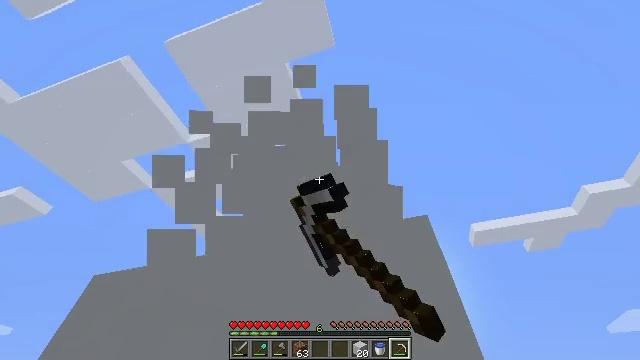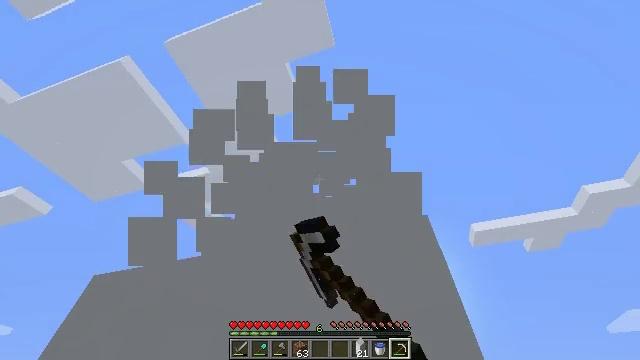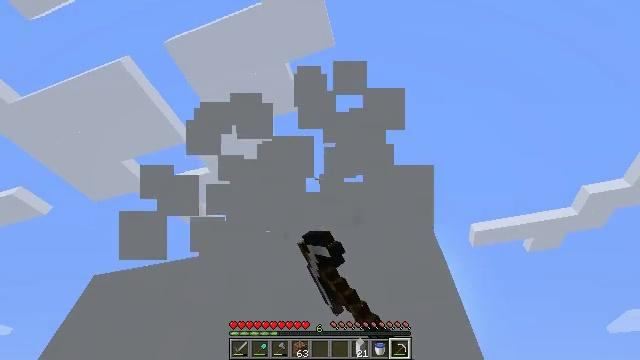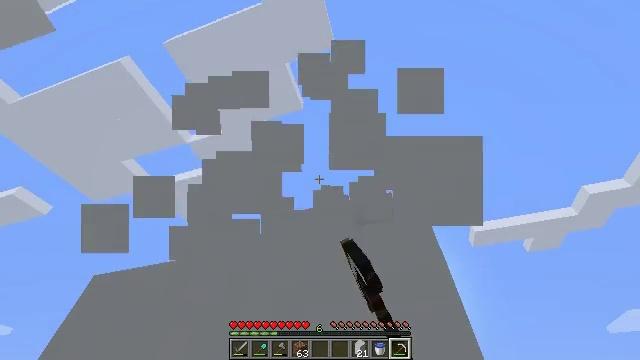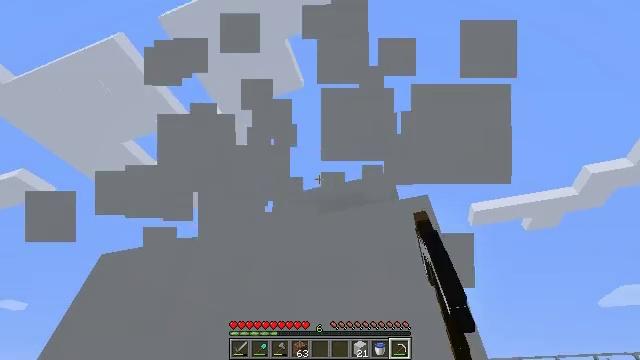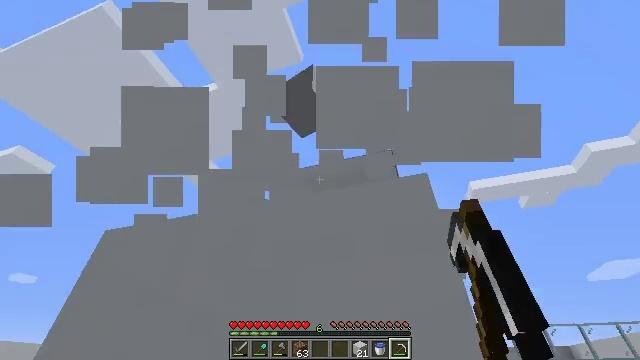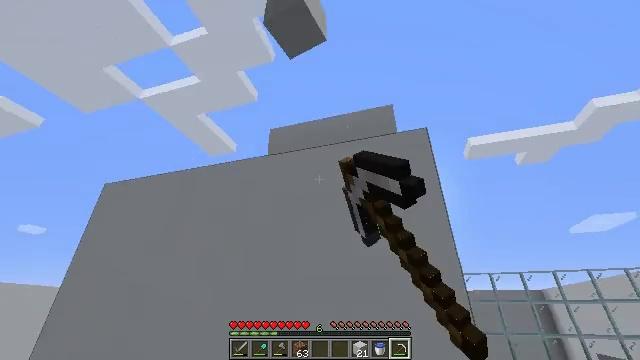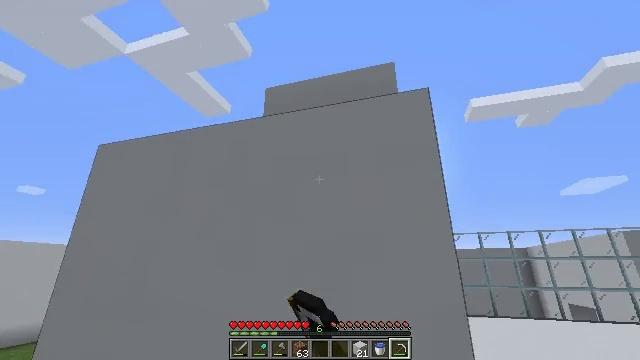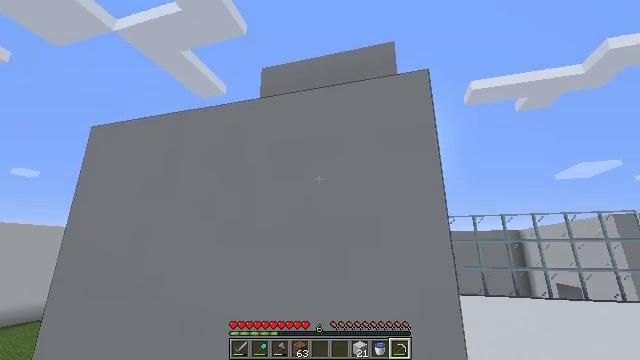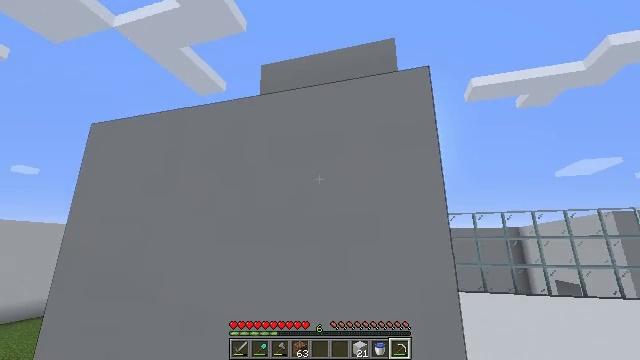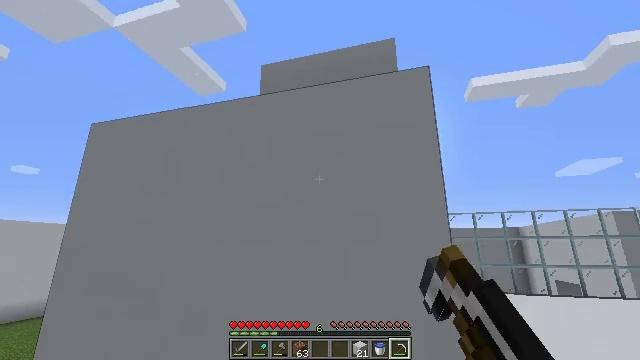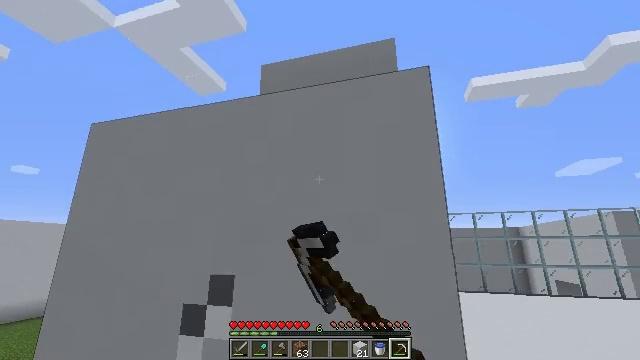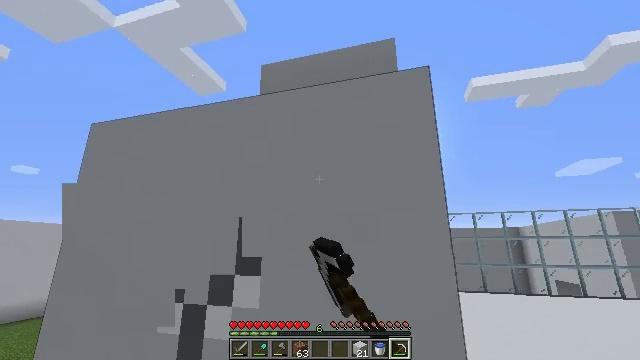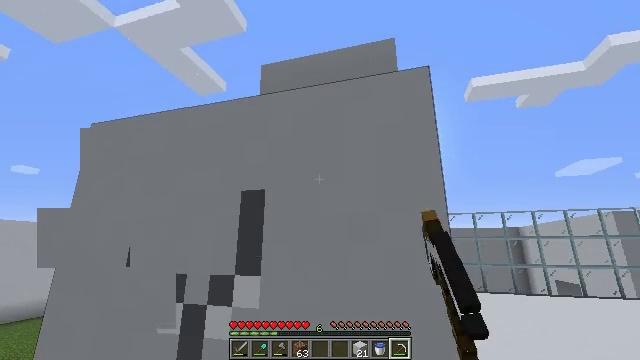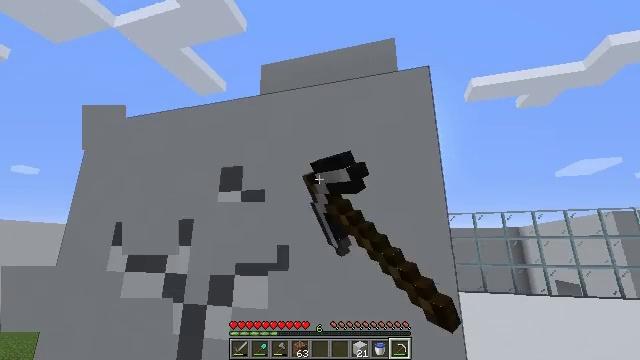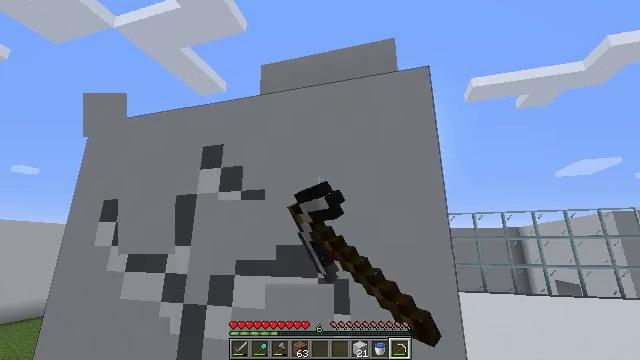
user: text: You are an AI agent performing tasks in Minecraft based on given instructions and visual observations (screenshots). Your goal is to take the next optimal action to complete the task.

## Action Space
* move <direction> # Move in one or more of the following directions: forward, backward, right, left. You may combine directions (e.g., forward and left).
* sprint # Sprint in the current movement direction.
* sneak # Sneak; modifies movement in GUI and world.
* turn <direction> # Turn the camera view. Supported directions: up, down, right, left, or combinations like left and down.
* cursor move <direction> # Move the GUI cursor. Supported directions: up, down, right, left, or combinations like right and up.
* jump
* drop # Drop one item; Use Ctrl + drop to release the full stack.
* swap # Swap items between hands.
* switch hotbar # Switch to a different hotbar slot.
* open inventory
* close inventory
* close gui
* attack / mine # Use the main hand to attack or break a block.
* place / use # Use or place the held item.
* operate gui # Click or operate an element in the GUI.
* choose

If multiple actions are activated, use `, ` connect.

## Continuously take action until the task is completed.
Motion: motion action
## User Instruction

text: Mine the white concrete block.
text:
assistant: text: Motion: attack / mine
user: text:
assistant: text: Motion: attack / mine
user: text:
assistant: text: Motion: attack / mine
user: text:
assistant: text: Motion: turn down, attack / mine
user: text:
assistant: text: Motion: turn down, attack / mine
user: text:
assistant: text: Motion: turn down, attack / mine
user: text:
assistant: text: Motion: turn down, attack / mine
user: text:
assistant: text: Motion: turn down, attack / mine
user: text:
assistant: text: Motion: attack / mine
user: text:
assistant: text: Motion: attack / mine
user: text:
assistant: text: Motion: attack / mine
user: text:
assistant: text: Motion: attack / mine
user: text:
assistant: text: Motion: attack / mine
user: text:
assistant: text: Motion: attack / mine
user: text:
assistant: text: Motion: attack / mine
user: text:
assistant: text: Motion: attack / mine
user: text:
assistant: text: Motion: attack / mine
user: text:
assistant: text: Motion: turn right, attack / mine
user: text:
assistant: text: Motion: turn down, attack / mine
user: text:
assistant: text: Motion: turn down, attack / mine
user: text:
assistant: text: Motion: turn right and down, attack / mine
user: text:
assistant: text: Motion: turn right and down, attack / mine
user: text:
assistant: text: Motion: turn down, attack / mine
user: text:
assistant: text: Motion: turn down, attack / mine
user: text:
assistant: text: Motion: turn down, attack / mine
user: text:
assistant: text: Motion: attack / mine
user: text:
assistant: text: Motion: attack / mine
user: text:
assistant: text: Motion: attack / mine
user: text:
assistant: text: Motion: attack / mine
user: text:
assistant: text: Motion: turn down, attack / mine